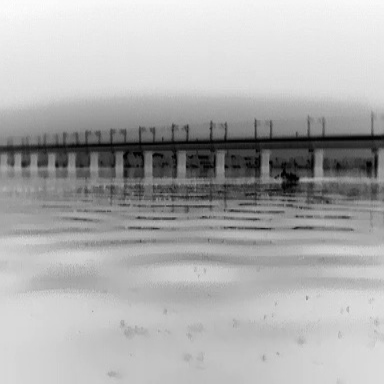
There is a warship in the infrared image.